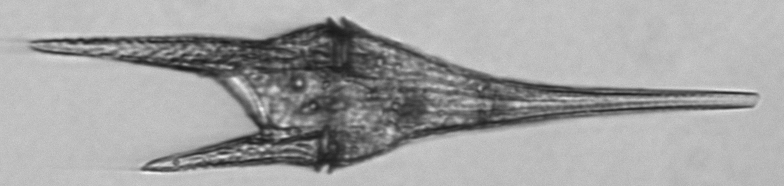
Label: Tripos_furca